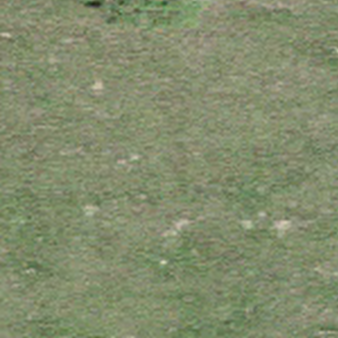
Label: other